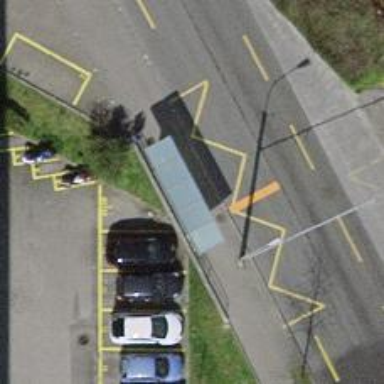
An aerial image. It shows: Bus stop with sheltered platform for public transport.